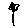
Label: flower